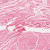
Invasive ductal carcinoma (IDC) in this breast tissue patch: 0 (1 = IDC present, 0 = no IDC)